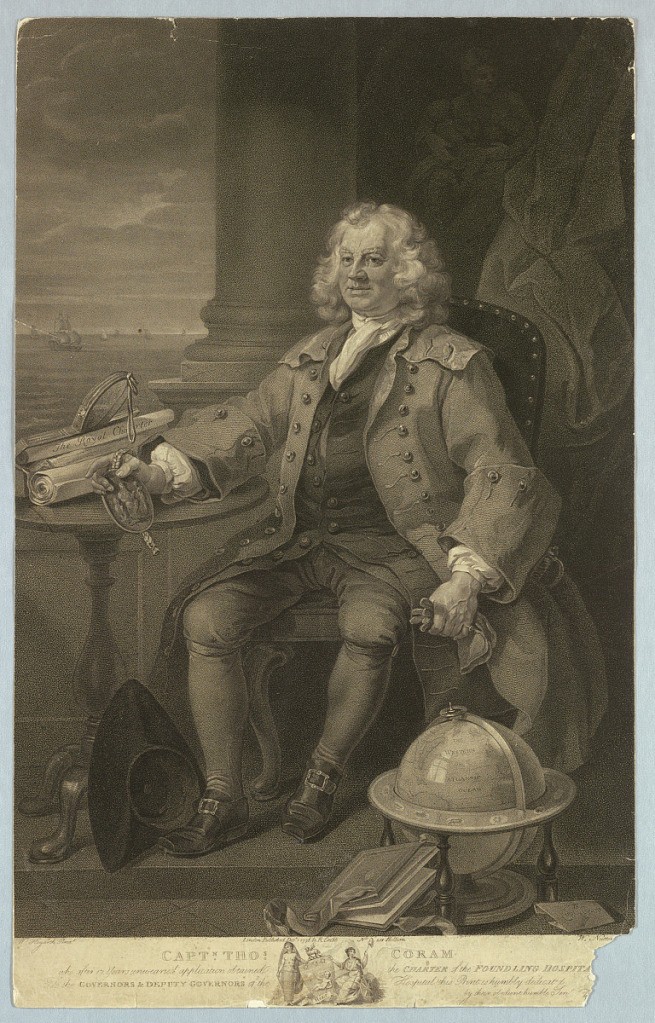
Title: Portrait of Captain Thomas Coram (1668-1751)
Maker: William Nutter, British, 1754 - 1802
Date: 1796
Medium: Stipple engraving with etching on paper
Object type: Print
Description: He is seated and holds in his right hand a metal, which rests on a round table on which is "The Royal Charter" of the Foundling Hospital. Before him lie his hat, a book, a globe showing the Western/or/Atlantic Ocean and a letter addressed to him. Behind him, between a drapery and a column, an indistinct statue (?) of a woman and child. In the left background a distant view of the sea with sailing vessels.